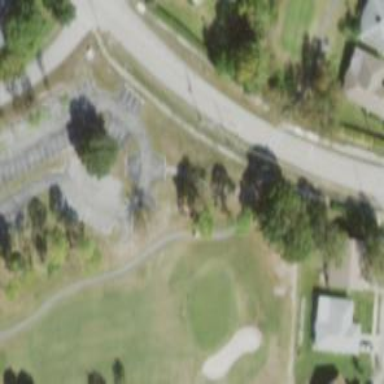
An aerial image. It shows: Service road designated as golf cart path.